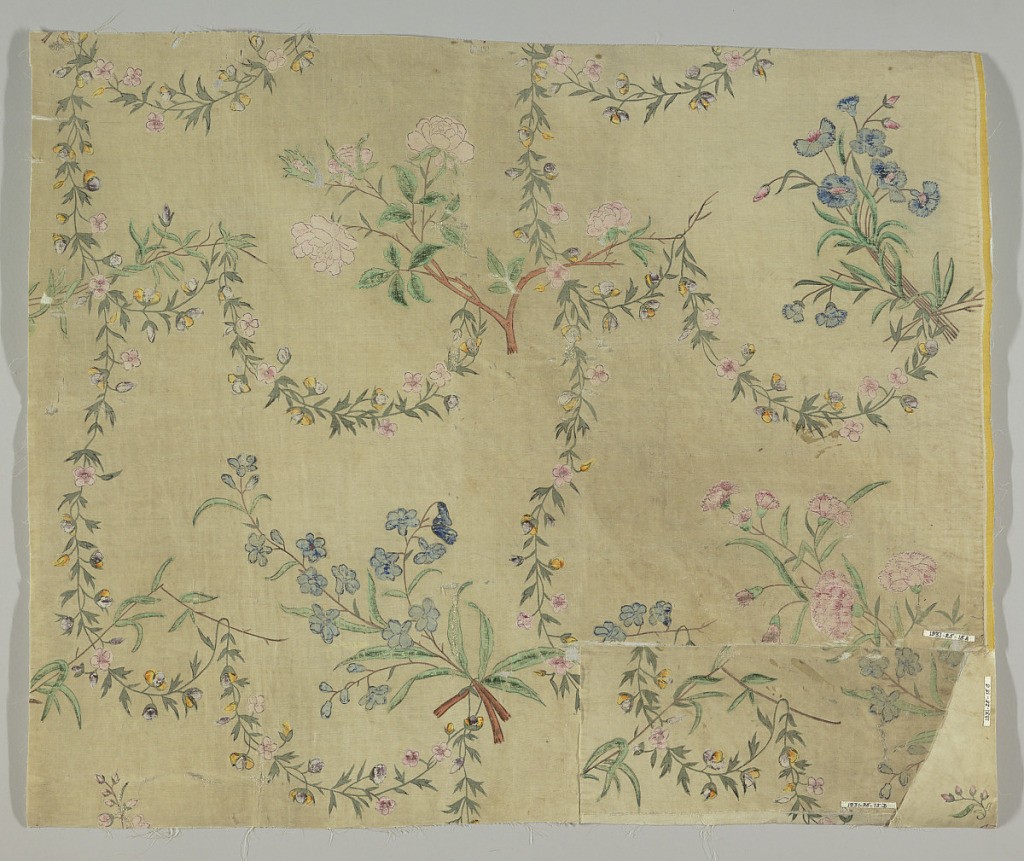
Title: Fragment
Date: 18th century
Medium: silk; tempera Technique: painted on plain weave
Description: Three fragments of white silk grosgrain with polychrome tempera design alternating large-scale floral sprays and long delicate trailing flowering vines.